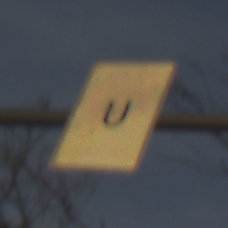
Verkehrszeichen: AnkuendigungOderFortsetzungUmleitungOhnePfeilsymbol
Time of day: SunriseSunset
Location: Outdoor (Nature)
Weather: PartlyCloudy
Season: NotSpecified
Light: Natural